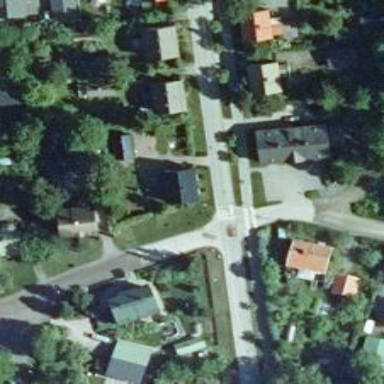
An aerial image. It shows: Asphalt road with uncontrolled crossing.